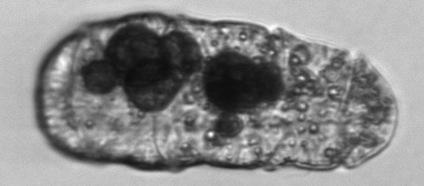
Label: Polykrikos